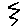
Label: zigzag